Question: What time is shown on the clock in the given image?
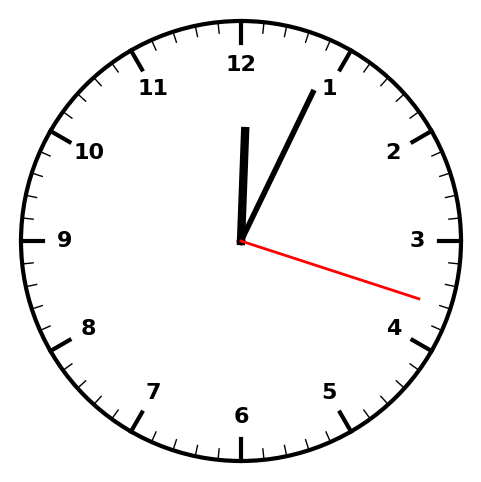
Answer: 12:04:18